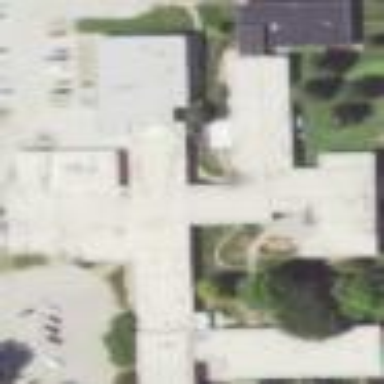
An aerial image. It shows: Hospital building.